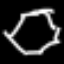
Label: octagon